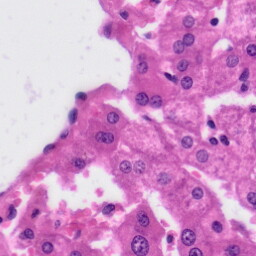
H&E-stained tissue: Liver